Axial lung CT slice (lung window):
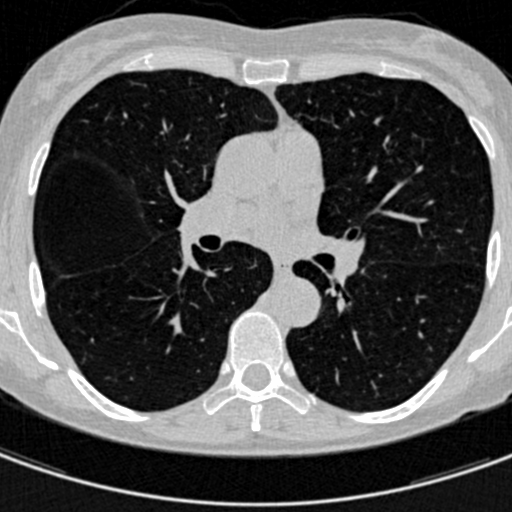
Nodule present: no